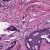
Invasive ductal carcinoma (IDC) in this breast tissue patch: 1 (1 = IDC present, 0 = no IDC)